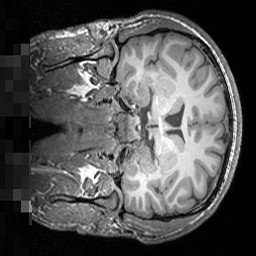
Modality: T1w
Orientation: coronal
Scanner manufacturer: siemens
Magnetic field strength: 3 T
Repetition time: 1.5 s
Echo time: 0.00291 s